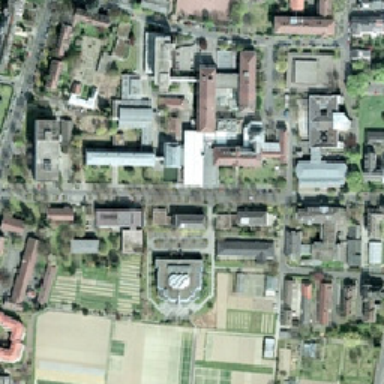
Large part of a red school building .